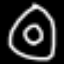
Label: donut